Question: I want to merge the right block (consisting of two smaller blocks) to look exactly like the two block to the left. I was thinking about morphological operations but these tend to alter the original shape, thus losing accuracy. Are there any other signal processing tools that would help? The data is presented as a time series.

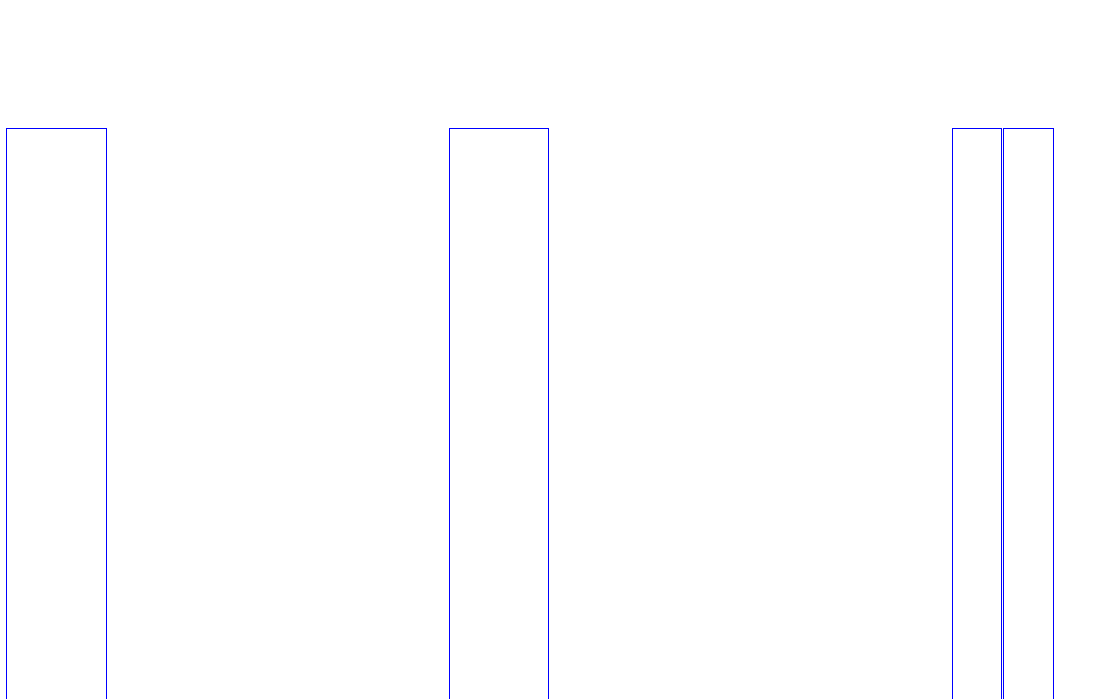
Answer: First we need a test data set:
'''
> x=1:40; y=x*0; y(5:10)=1; y(15:20)=1; y(25:30)=1;y(33:36)=1;
> disp([x;y])
1 2 3 4 5 6 7 8 9 10 11 12 13 14 15 16 17 18 19 20 21 22 23 24 25 26 27 28 29 30 31 32 33 34 35 36 37 38 39 40
0 0 0 0 1 1 1 1 1 1 0 0 0 0 1 1 1 1 1 1 0 0 0 0 1 1 1 1 1 1 0 0 1 1 1 1 0 0 0 0
'''
Now we find first
'''
> BlockStart = find( diff(y)>0 )+1
BlockStart =
5 15 25 33
'''
and last index of each non-zero block (note that numbers really coincide with the ones I used to make test data)
'''
> BlockEnd = find( diff(y)<0 )
BlockEnd =
10 20 30 36
'''
Then we just delete the gap between 3rd and 4th block in X (I rearranged the output):
'''
> x( BlockEnd(3)+1 : BlockStart(4)-1) = []; % delete the gap in X
> y( BlockEnd(3)+1 : BlockStart(4)-1) = []; % delete the gap in Y
> disp([x;y])
1 2 3 4 5 6 7 8 9 10 11 12 13 14 15 16 17 18 19 20 21 22 23 24 25 26 27 28 29 30 33 34 35 36 37 38 39 40
0 0 0 0 1 1 1 1 1 1 0 0 0 0 1 1 1 1 1 1 0 0 0 0 1 1 1 1 1 1 1 1 1 1 0 0 0 0
'''
Also you may fill the gap in Y with ones instead of removing those elements:
'''
> y( BlockEnd(3)+1 : BlockStart(4)-1) = 1;
> disp([x;y])
1 2 3 4 5 6 7 8 9 10 11 12 13 14 15 16 17 18 19 20 21 22 23 24 25 26 27 28 29 30 31 32 33 34 35 36 37 38 39 40
0 0 0 0 1 1 1 1 1 1 0 0 0 0 1 1 1 1 1 1 0 0 0 0 1 1 1 1 1 1 1 1 1 1 1 1 0 0 0 0
'''